Current action and preconditions to check: trajectory_clear

Your task: For each precondition in the list above, predict whether it will hold at this action.

Consider the current scene as observed from the mobile robot's camera, and analyze the predicted future states of all dynamic agents (e.g., people, animals, vehicles, or any moving entities) within the NEXT SECOND.

IMPORTANT: Only answer "very likely" if you are absolutely certain—based on strong, clear evidence—that a dynamic agent will violate the precondition in the predicted future state. Do NOT answer "very likely" for unlikely, ambiguous, or low-probability risks.

Ask yourself for each precondition: Is there a high probability, with clear and convincing evidence, that the predicted future states of any dynamic agent will interfere with the predicted future state of the currently executing action within the NEXT SECOND, causing that precondition to fail?

Assess the risk level based on these predictions. Use "likely" or "very likely" if motions create a clear risk of interference.

Use "neutral" or "improbable" if agents are nearby but their predicted paths are clearly diverging or non-conflicting.

Failure Risk Categories: "very improbable", "improbable", "neutral", "likely", "very likely"

Answer Format: Output ONLY the probability_of_failure value from these categories: "very improbable", "improbable", "neutral", "likely", "very likely"

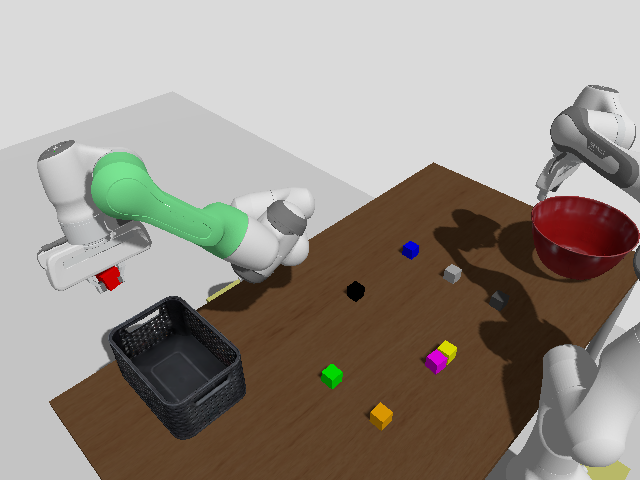

Answer: very improbable